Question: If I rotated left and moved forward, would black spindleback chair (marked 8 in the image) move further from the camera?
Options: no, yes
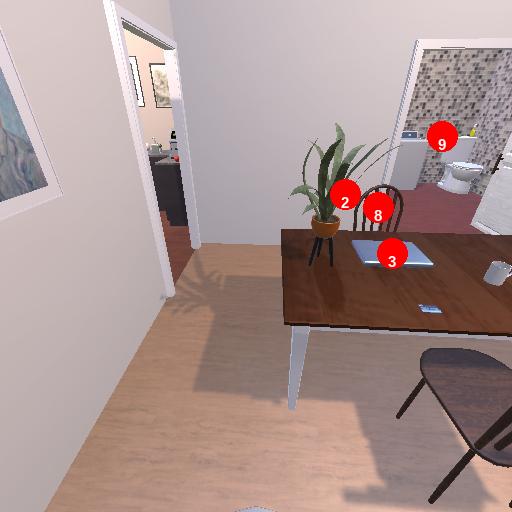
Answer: no